Field crop: maize
Growth stage: 2
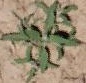
Species: atriplex